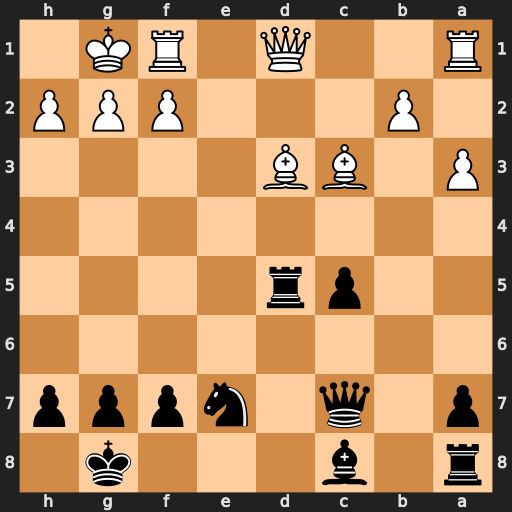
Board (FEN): r1b3k1/p1q1nppp/8/2pr4/8/P1BB4/1P3PPP/R2Q1RK1
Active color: b
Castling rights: -
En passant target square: -
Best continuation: Bf5 Be2 Rxd1